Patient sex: M
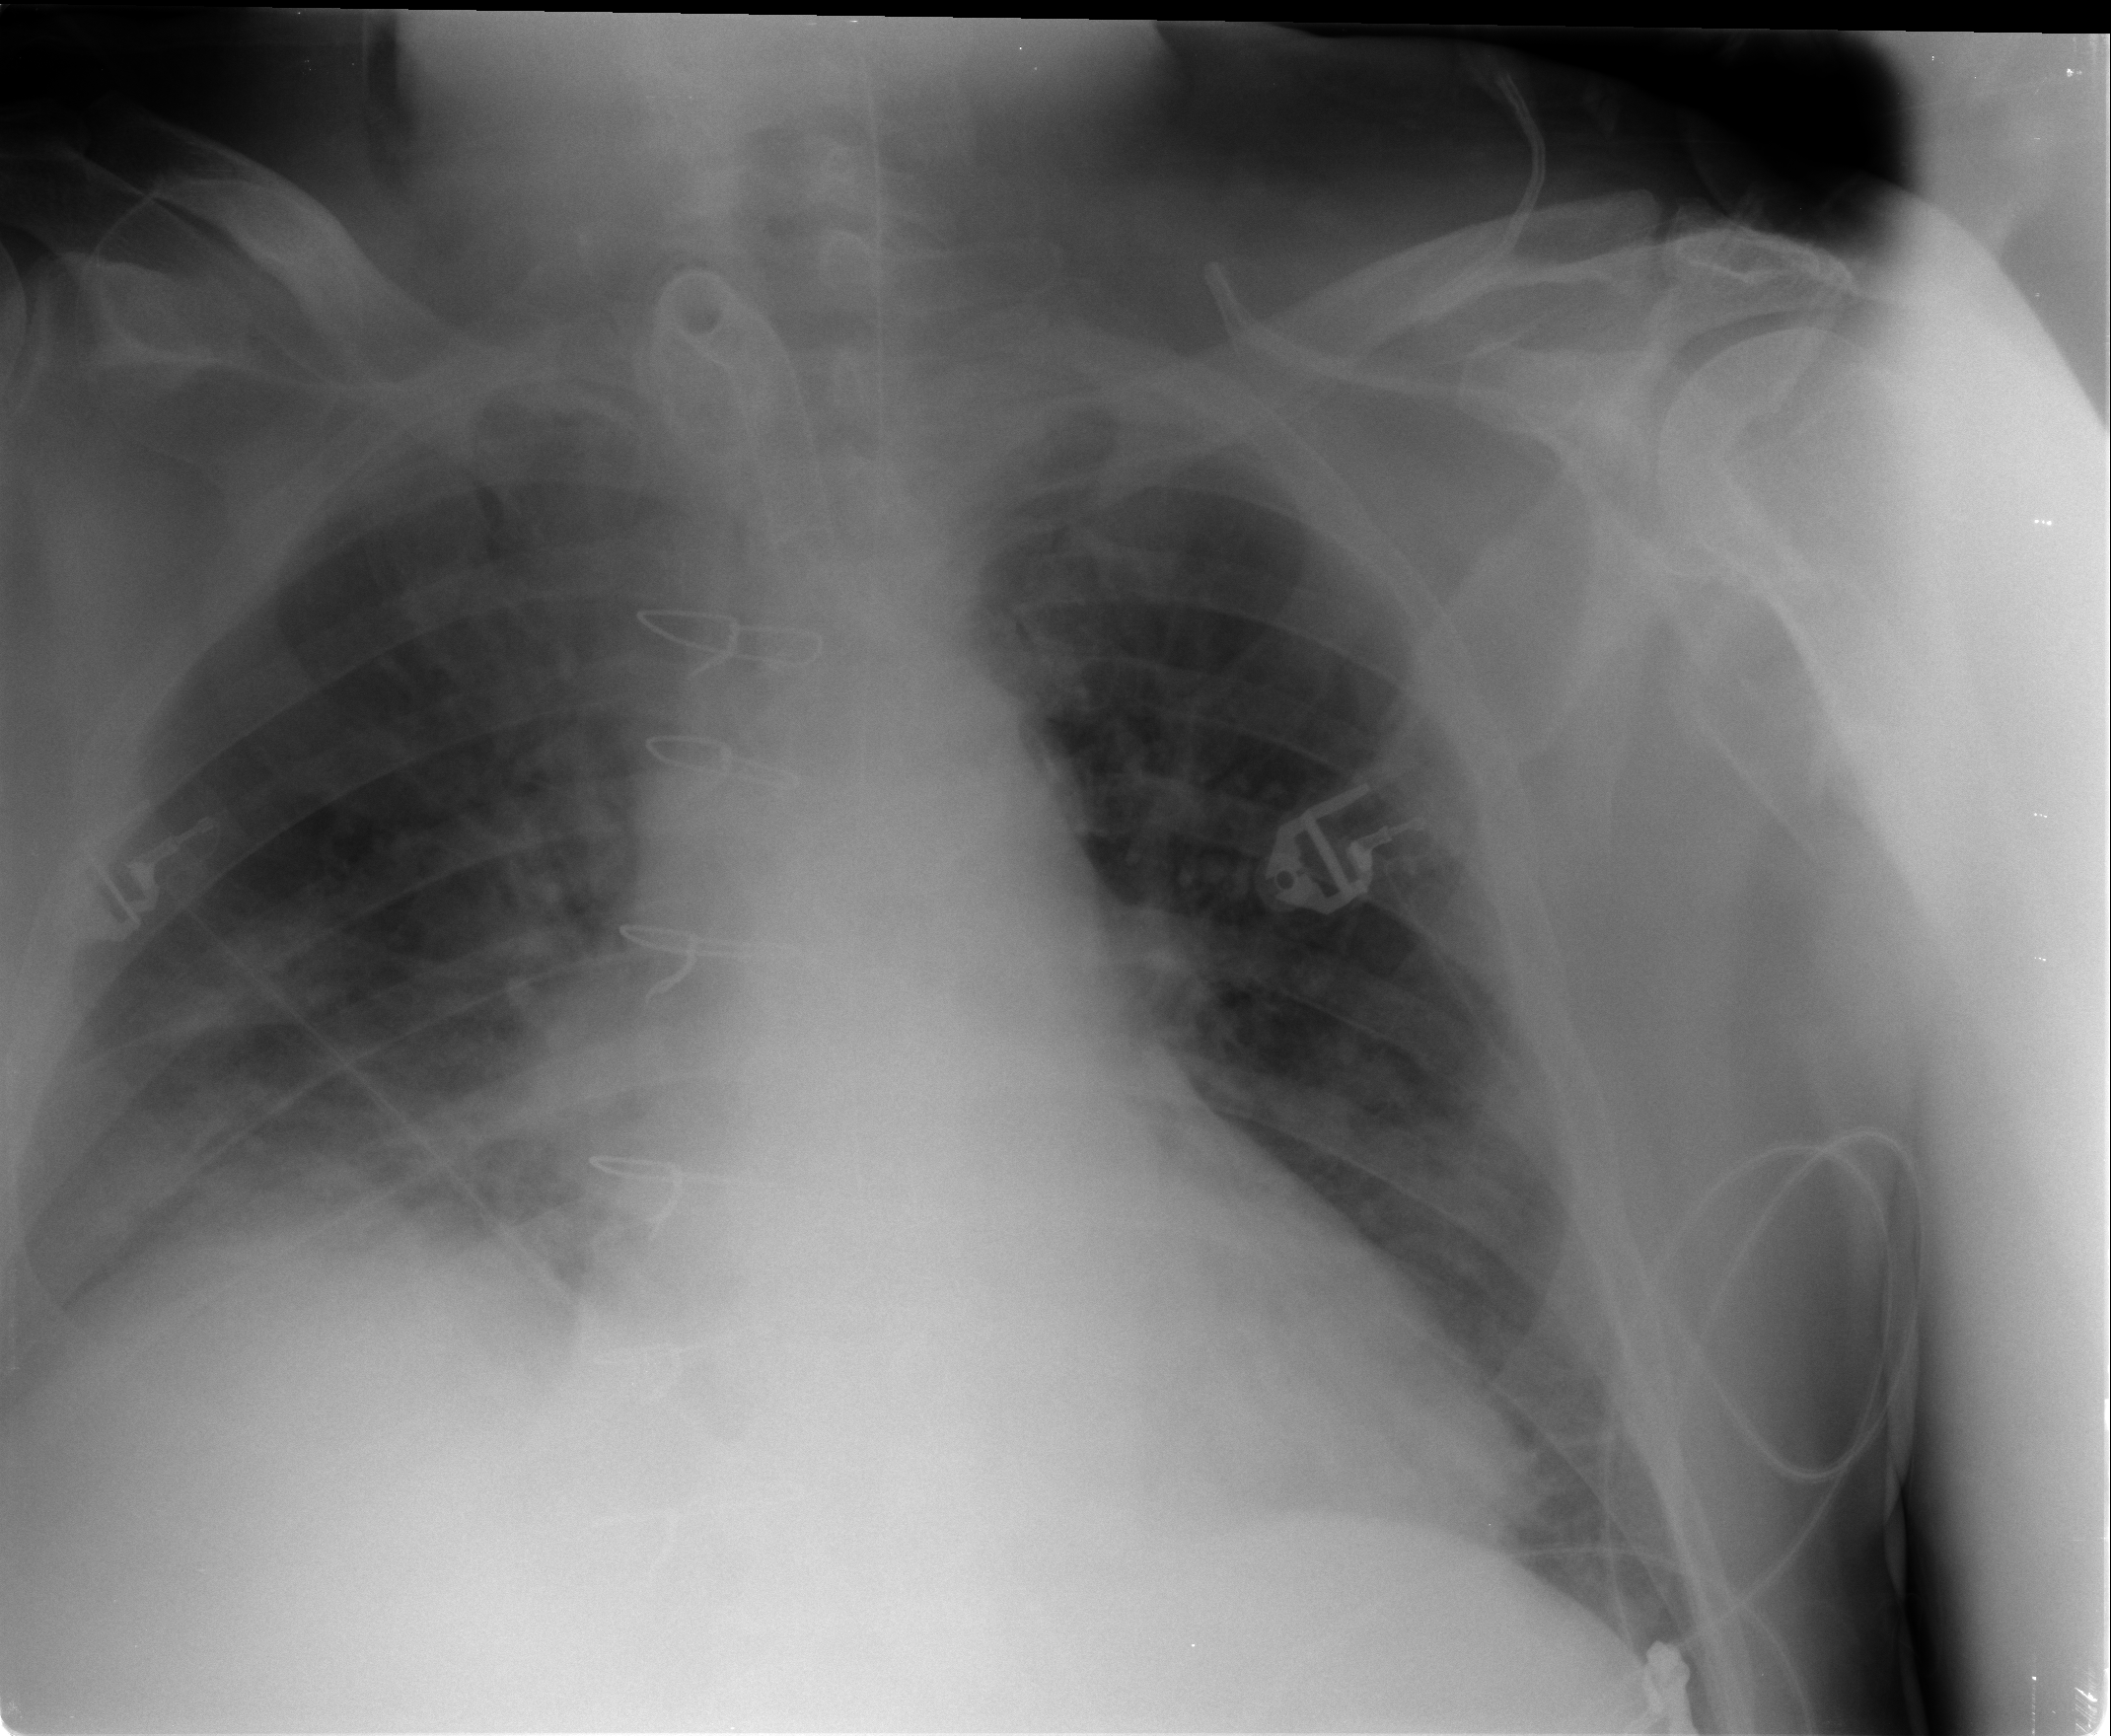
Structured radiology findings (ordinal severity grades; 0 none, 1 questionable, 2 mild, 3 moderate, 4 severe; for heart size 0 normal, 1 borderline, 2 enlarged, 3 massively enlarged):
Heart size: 2
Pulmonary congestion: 2
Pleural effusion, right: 2
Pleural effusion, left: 0
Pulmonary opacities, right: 2
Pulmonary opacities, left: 0
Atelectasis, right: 2
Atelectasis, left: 0